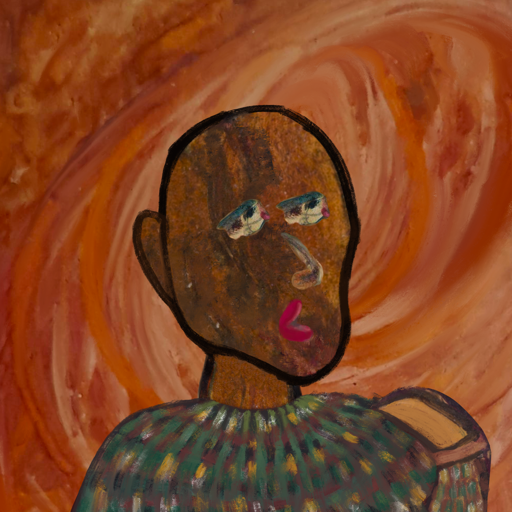
Background: Pious_Lady, Head And Neck Side: Mosgoul, Face Side: Pipe, Bust: After_Raid, Hair Side: Blank, Head Accessory: Blank, Second Necklace: Blank, Necklace: Blank, Baby: Blank